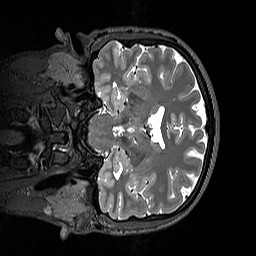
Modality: T2w
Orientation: coronal
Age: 25
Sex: male
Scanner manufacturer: siemens
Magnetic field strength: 3 T
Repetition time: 3.2 s
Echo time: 0.412 s